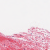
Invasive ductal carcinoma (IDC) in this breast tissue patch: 0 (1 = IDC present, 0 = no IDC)